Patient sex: M
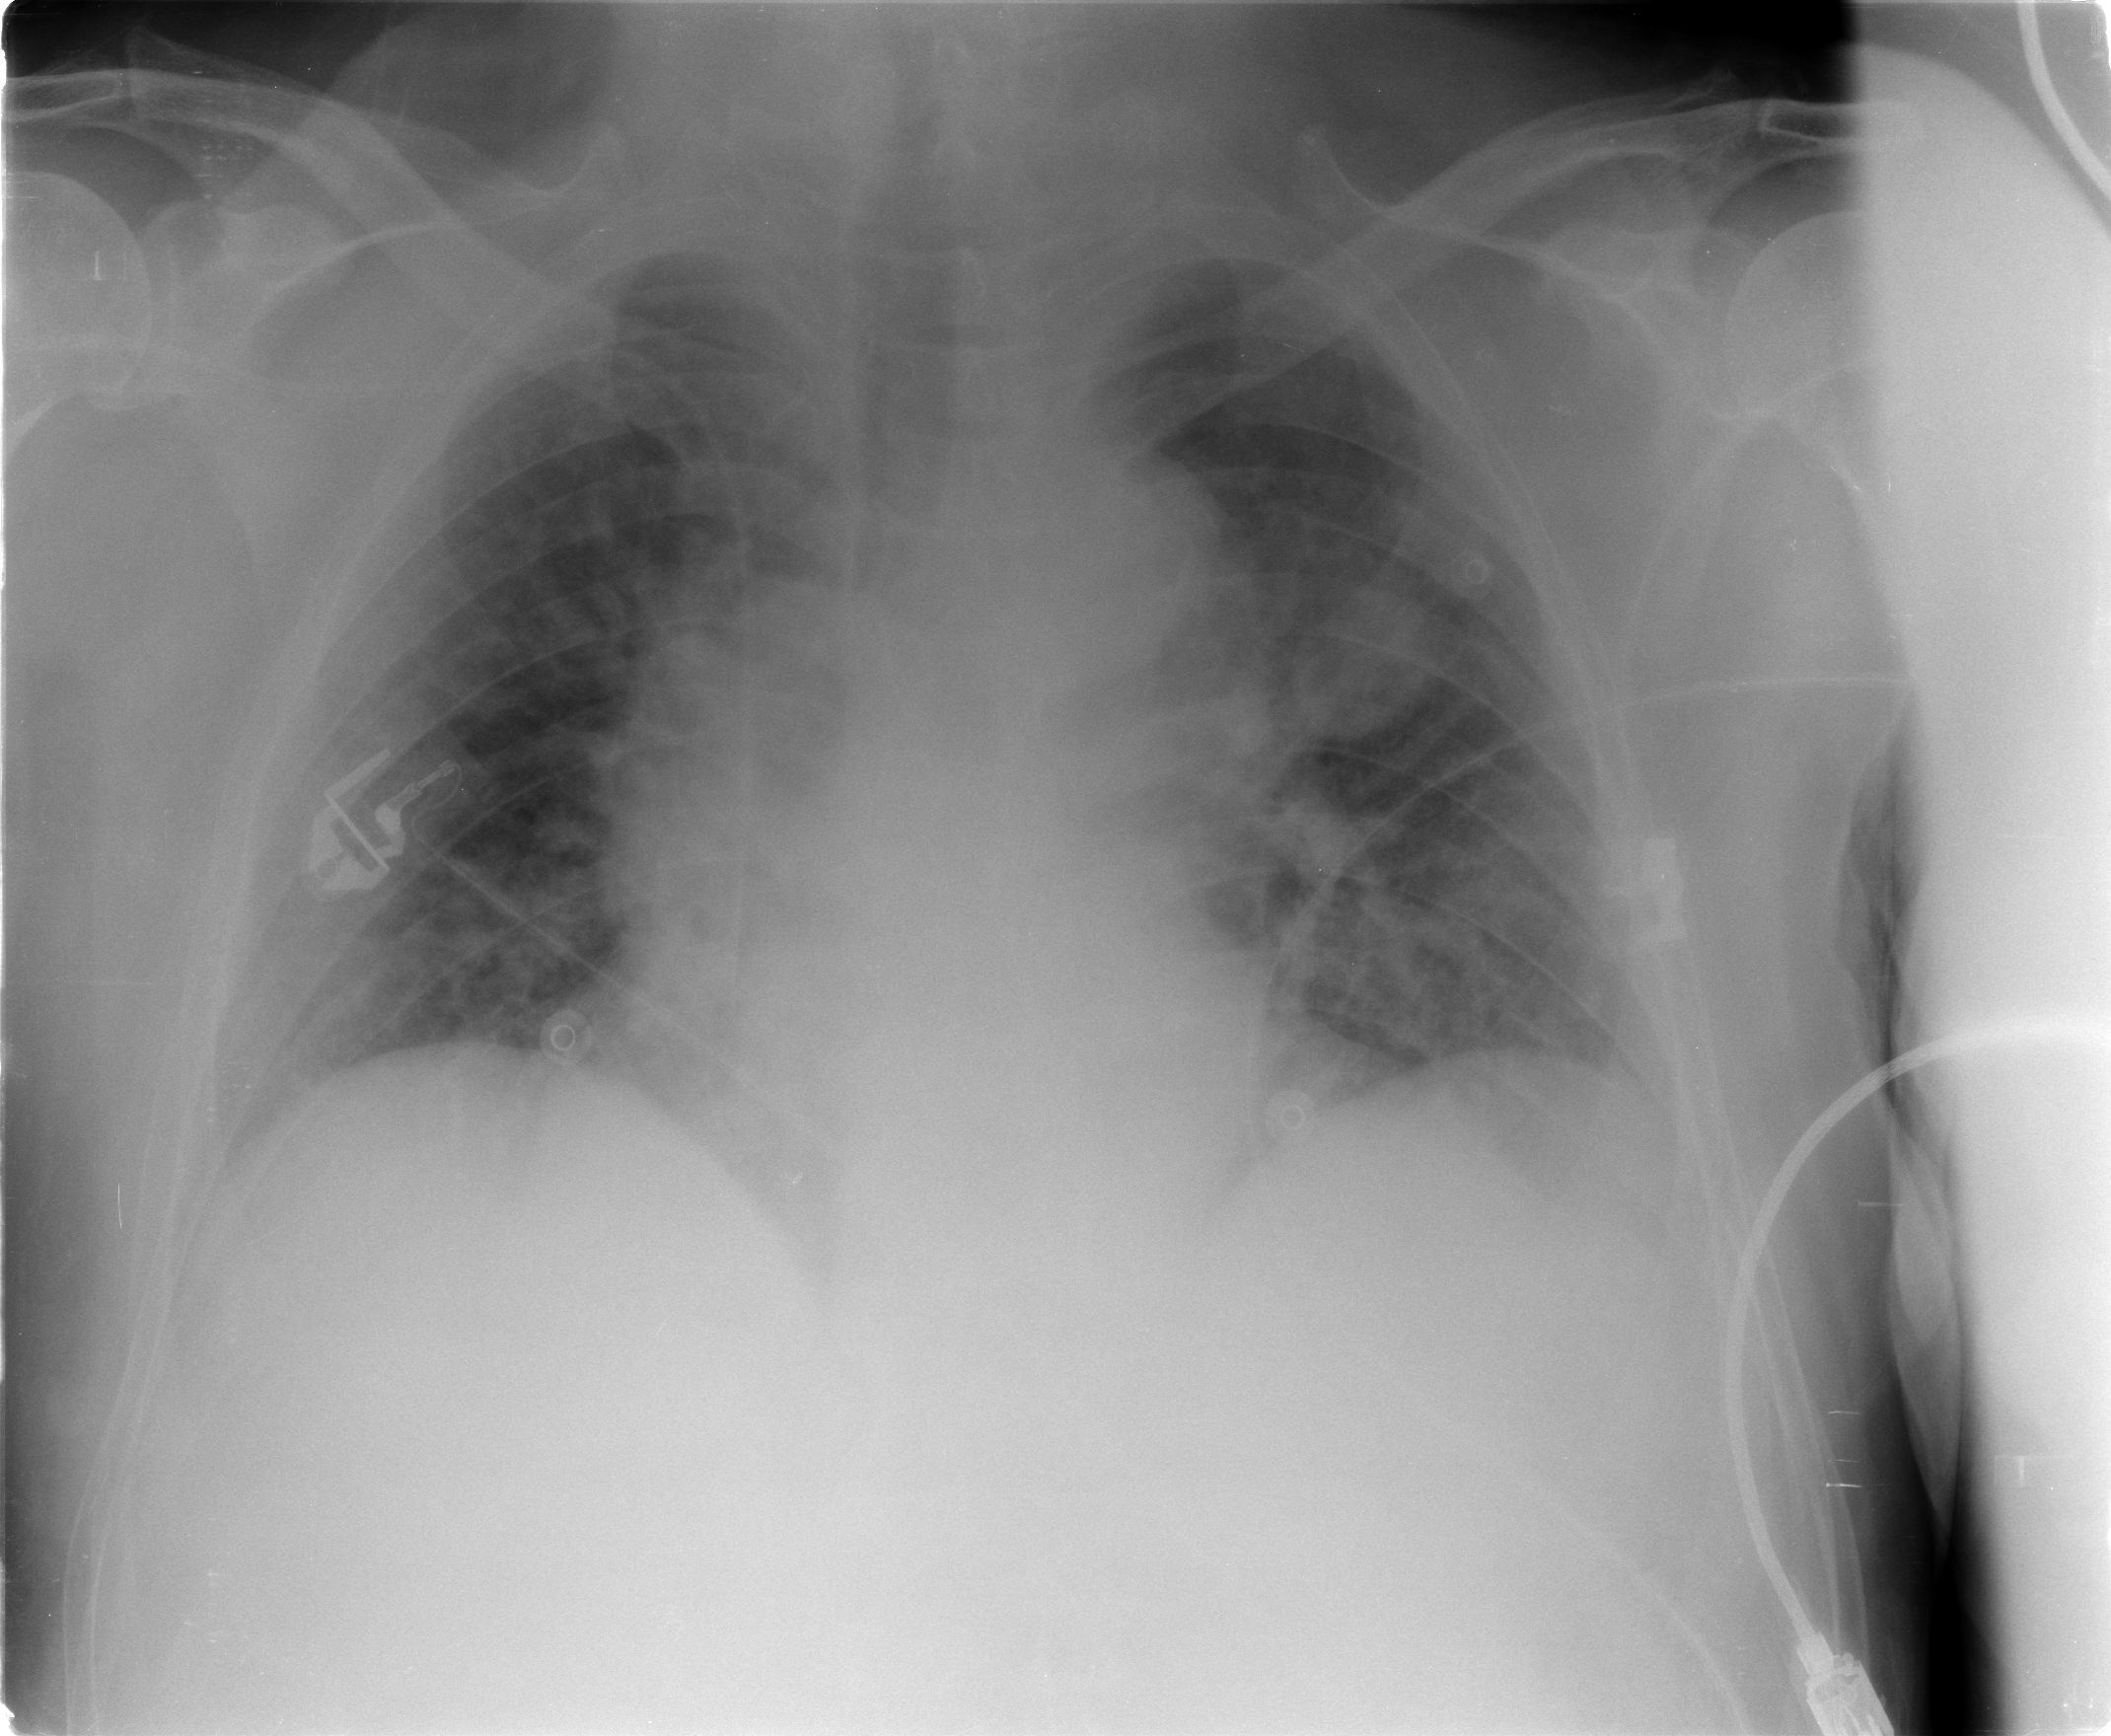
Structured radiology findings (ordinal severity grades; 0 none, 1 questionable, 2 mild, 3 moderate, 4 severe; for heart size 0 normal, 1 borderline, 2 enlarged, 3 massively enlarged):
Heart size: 1
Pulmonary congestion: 2
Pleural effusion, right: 2
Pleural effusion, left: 2
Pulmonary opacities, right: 2
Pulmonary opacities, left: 2
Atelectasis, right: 2
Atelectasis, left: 2